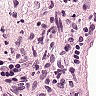
Metastatic tissue present: no